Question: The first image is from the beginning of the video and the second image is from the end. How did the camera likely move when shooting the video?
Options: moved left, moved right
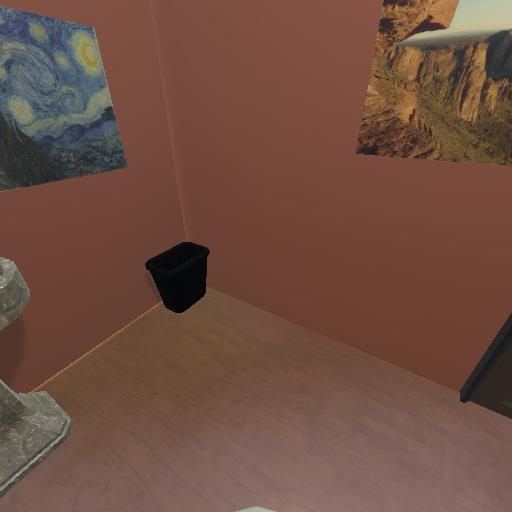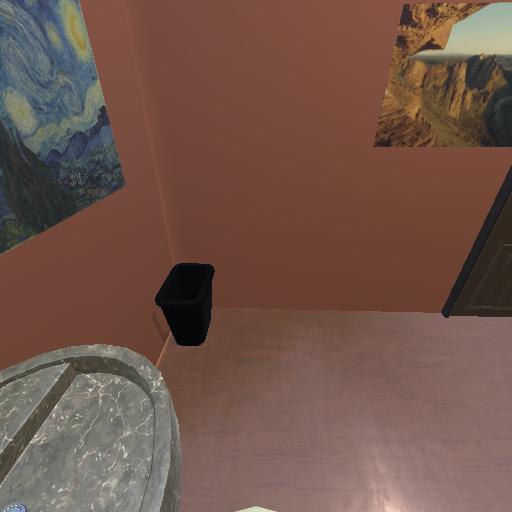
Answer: moved left